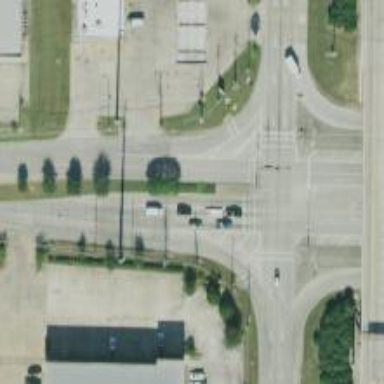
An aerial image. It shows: Frontage road connected to secondary link.